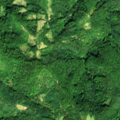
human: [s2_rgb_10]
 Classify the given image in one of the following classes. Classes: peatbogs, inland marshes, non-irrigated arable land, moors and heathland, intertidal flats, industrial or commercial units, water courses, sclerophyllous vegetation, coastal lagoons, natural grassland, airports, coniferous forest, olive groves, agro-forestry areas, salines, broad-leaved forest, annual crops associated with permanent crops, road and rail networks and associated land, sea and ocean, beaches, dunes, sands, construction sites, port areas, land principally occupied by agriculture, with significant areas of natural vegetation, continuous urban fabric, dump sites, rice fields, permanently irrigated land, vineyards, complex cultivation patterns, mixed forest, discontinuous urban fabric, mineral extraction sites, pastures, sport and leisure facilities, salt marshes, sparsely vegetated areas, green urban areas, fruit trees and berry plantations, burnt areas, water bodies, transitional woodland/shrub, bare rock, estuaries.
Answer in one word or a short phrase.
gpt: land principally occupied by agriculture, with significant areas of natural vegetation, broad-leaved forest, transitional woodland/shrub